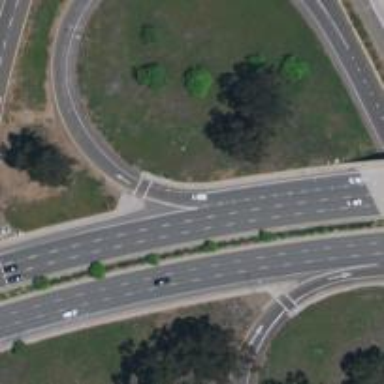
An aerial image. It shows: Motorway junction.